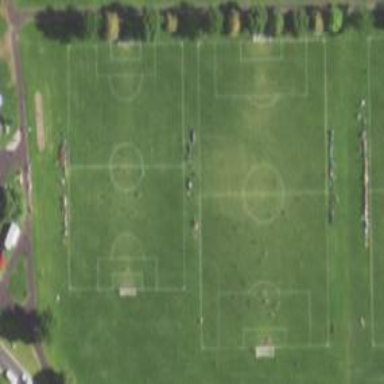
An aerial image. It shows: Soccer pitch for leisure land activities.